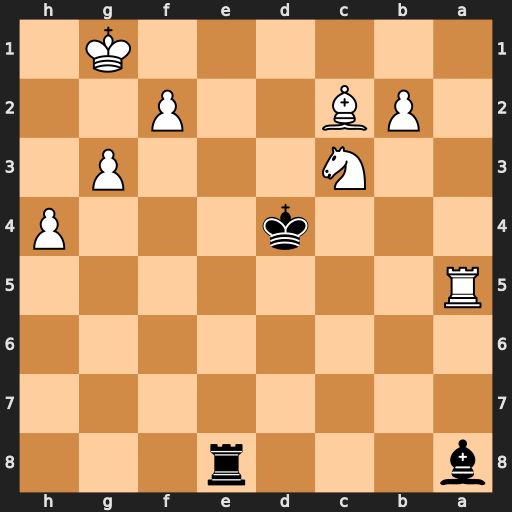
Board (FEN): b3r3/8/8/R7/3k3P/2N3P1/1PB2P2/6K1
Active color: b
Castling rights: -
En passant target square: -
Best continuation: Re1+ Kh2 Rh1#